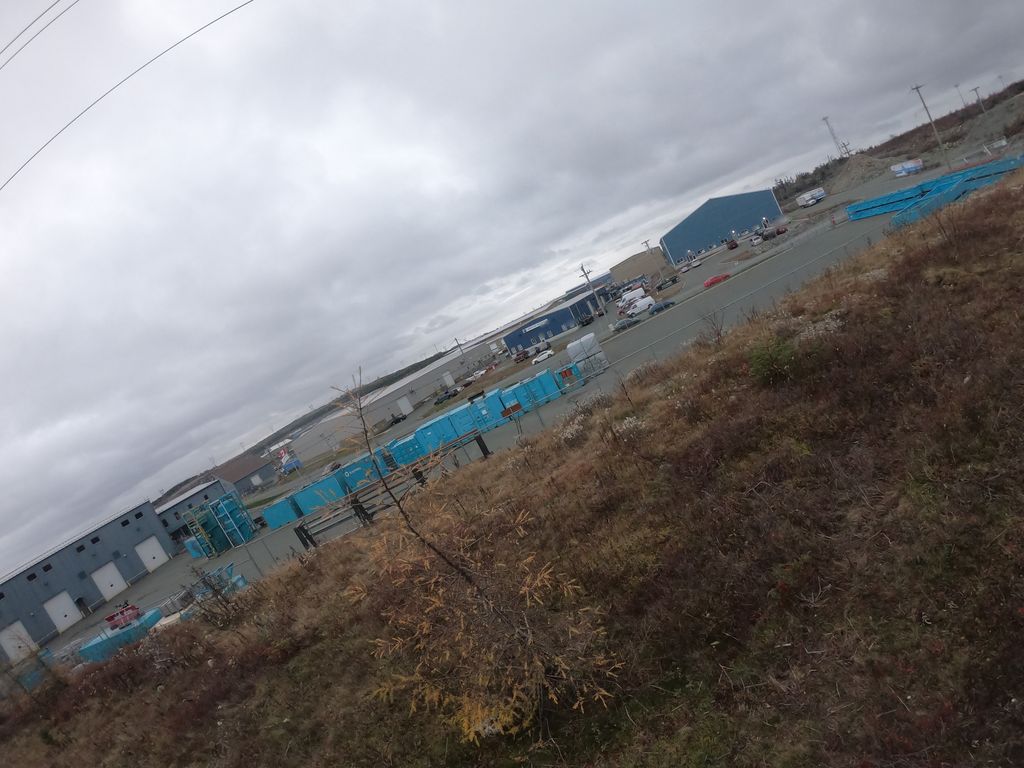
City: st_johns